Interaction volume radius: 5 \u00c5
Interaction volume height: 10 \u00c5
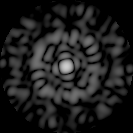
Disorder parameter: 0.8057